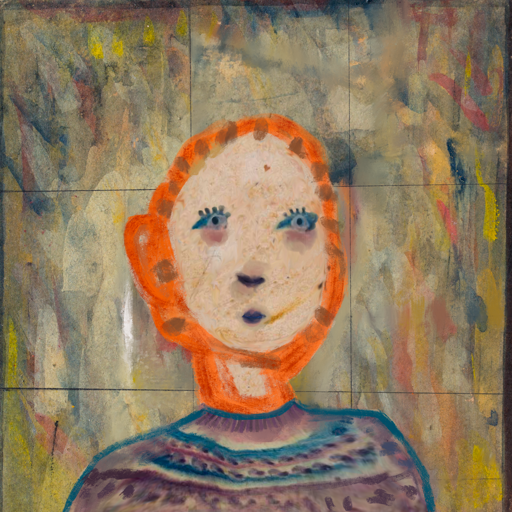
Background: GypsyMother, Head And Neck Front: Rupkatha, Face Front: Hill_Girl, Bust: HillGirl, Hair Front: Blank, Head Accessory: Blank, Second Necklace: Blank, Necklace: Blank, Baby: Blank